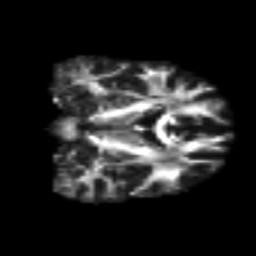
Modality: FA
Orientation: coronal
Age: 38
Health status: ill
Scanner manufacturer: philips
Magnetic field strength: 3 T
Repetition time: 9 s
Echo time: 0.127 s